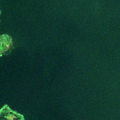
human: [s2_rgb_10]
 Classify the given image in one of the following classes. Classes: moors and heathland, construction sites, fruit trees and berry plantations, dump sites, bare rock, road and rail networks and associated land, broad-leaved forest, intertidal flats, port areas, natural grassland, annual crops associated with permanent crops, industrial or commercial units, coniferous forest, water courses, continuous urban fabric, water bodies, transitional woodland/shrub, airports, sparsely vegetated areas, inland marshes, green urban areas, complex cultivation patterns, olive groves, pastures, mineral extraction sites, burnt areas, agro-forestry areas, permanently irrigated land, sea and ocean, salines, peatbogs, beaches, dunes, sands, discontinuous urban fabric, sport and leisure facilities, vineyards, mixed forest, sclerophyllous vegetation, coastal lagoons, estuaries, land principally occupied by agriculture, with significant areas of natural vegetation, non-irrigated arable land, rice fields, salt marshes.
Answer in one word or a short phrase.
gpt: complex cultivation patterns, water bodies